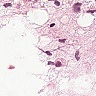
Metastatic tissue present: yes